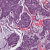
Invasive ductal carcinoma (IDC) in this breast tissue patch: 1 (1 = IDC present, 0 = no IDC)